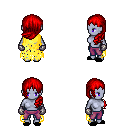
a pixel art fantasy rpg character, female body template, dark elf, purple skin, yellow tattered cape, magenta pants, red left-swept hairstyle, metal gloves, black slippers, four views (front, back, left, right), 2x2 character sprite sheet, small pixel art, hard edges, no anti-aliasing